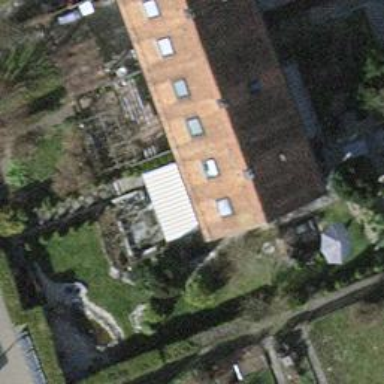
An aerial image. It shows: Terrace building with gabled roof.